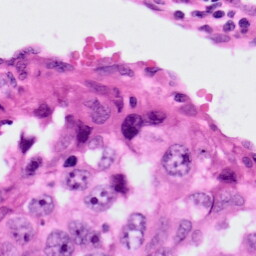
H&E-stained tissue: Lung